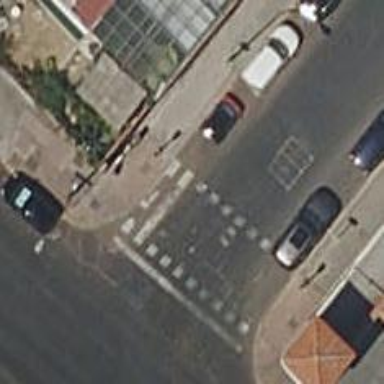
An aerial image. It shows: Crossing with traffic signals.